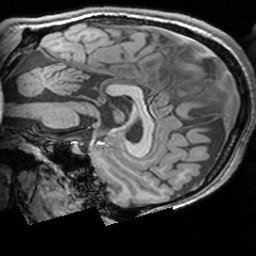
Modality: T1w
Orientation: sagittal
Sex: male
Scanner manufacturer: siemens
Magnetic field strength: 3 T
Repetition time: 1.63 s
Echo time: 0.00311 s